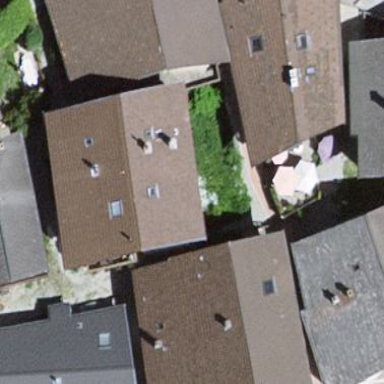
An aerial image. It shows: Simple house.